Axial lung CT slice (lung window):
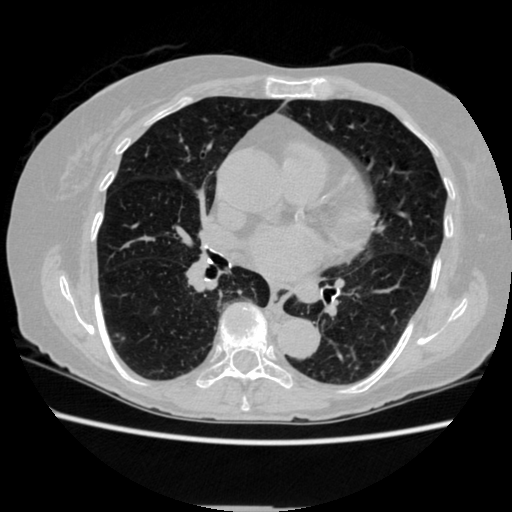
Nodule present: no